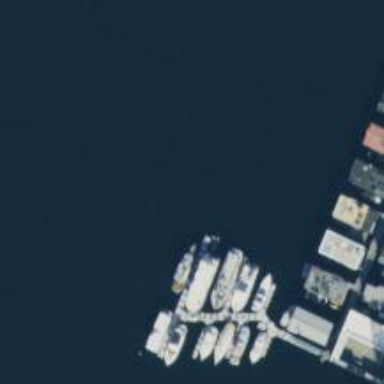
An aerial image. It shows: Man-made pier.